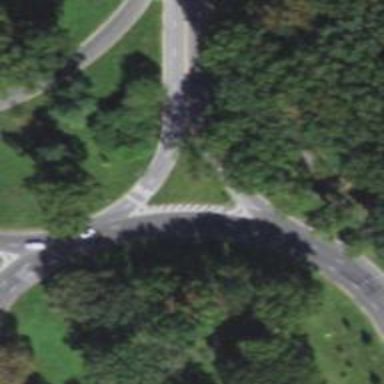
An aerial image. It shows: Roundabout on primary highway.